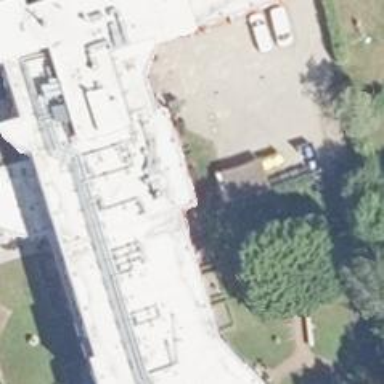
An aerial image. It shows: Building.